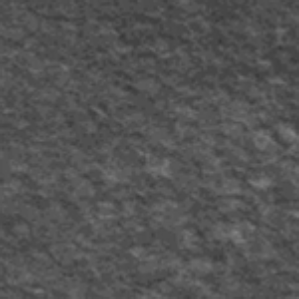
Label: frost